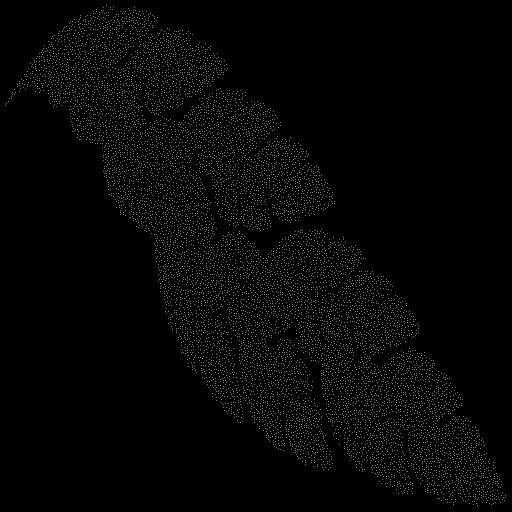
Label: shieldfern